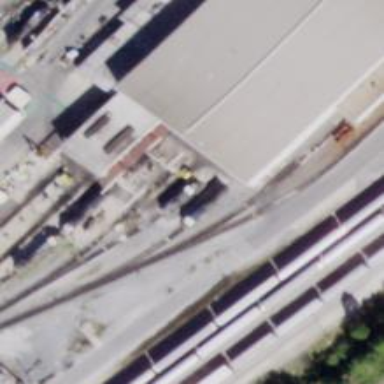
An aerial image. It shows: Railway yard in service.